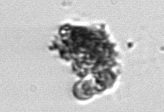
Label: detritus